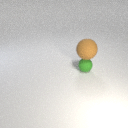
large brown rubber sphere above small green rubber sphere